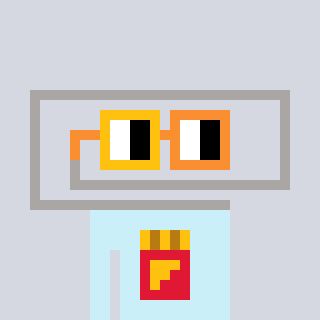
a pixel art character with square yellow and orange glasses, a paperclip-shaped head and a cold-colored body on a cool background